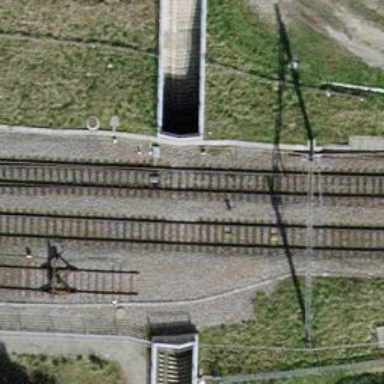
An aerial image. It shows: Single-track electrified railway with contact line.